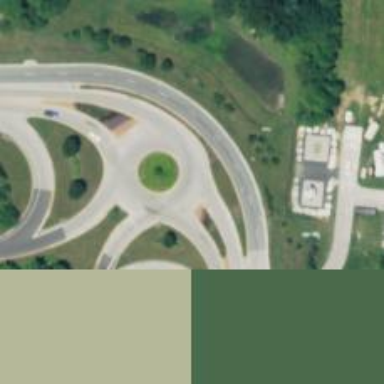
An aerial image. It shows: Tertiary road with asphalt surface leading to roundabout.